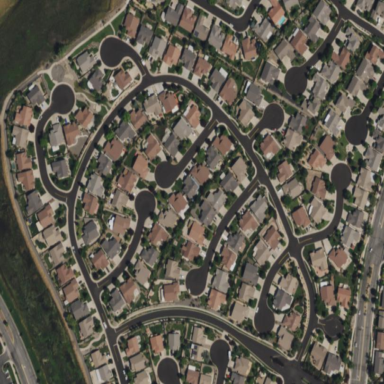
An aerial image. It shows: Neighborhood.